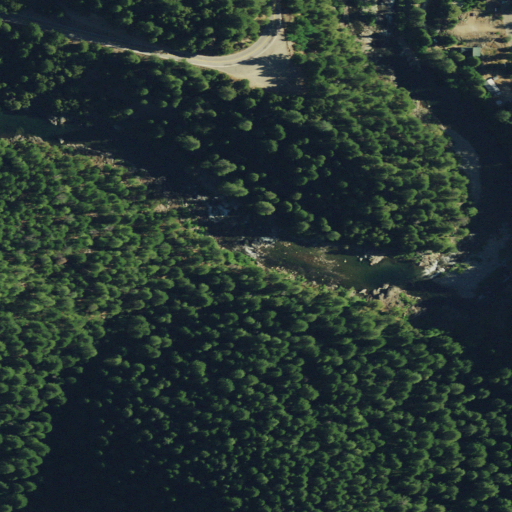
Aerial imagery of valley in California named Slug Canyon containing evergreen forest, low intensity development, open development, and open water